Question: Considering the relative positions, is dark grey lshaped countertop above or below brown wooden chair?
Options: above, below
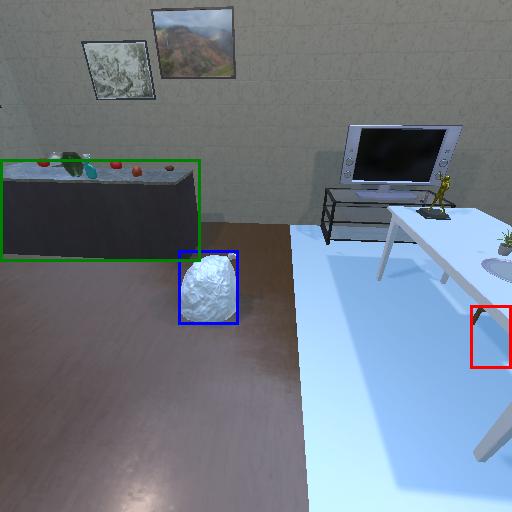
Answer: above